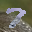
Label: 7